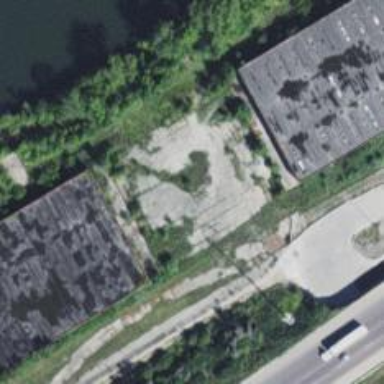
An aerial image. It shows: Abandoned railway siding.